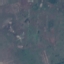
Land use / land cover class: Pasture